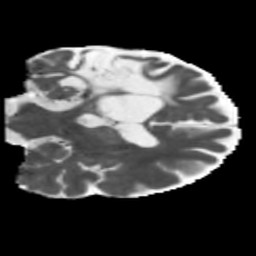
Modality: MD
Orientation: coronal
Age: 46
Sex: male
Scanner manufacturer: siemens
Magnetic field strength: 3 T
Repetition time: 5.47 s
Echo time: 0.0854 s